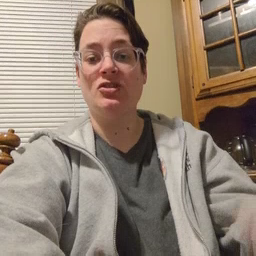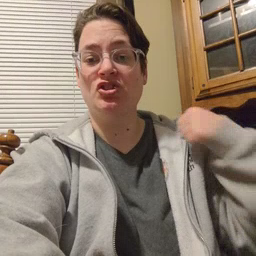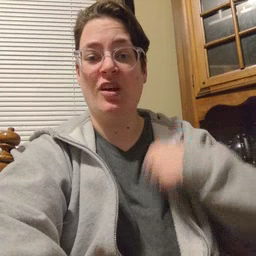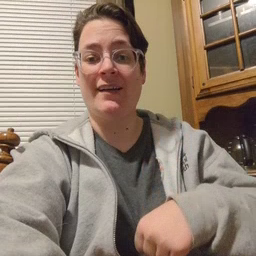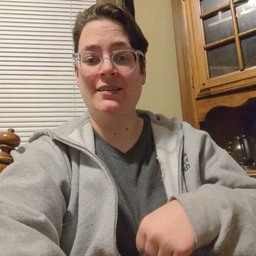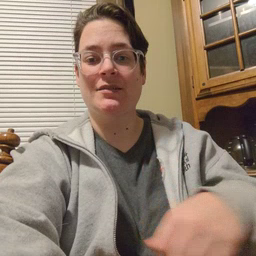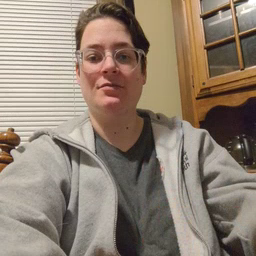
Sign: jacket